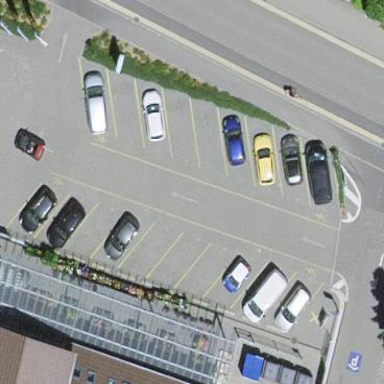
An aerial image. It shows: Parking area with asphalt surface.